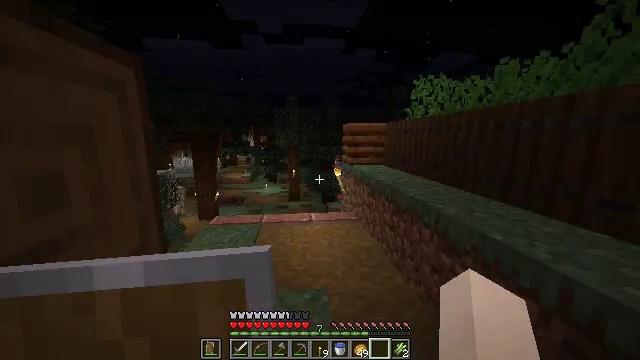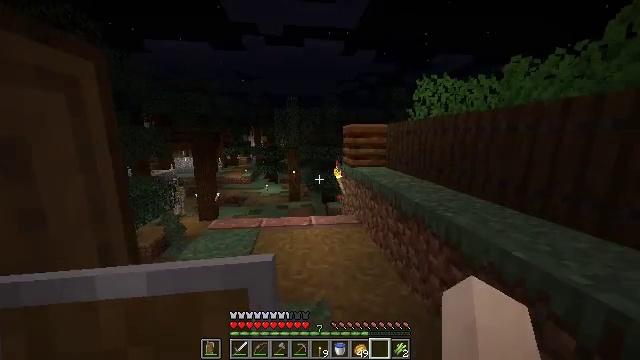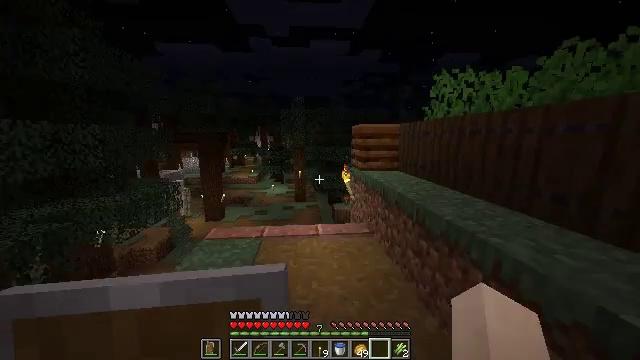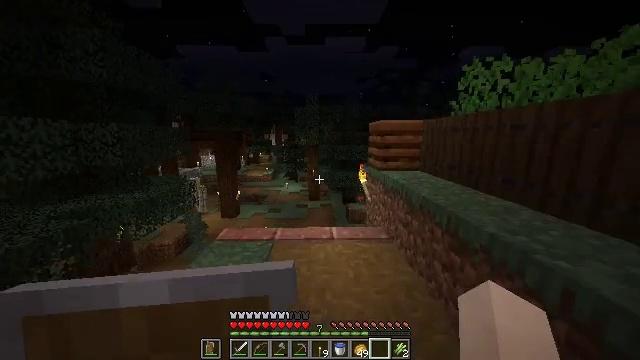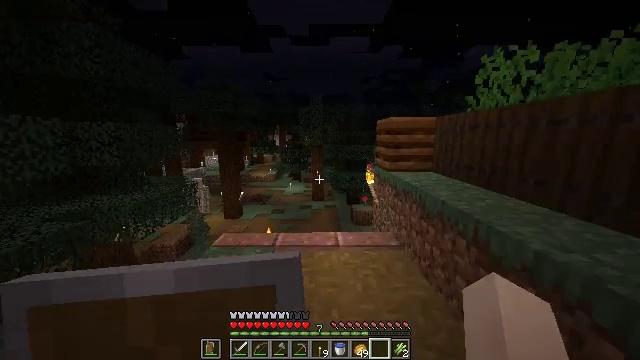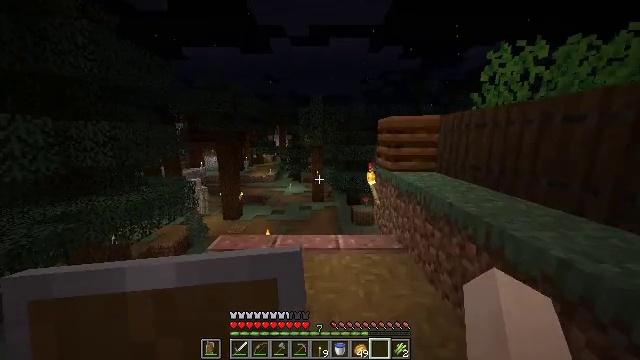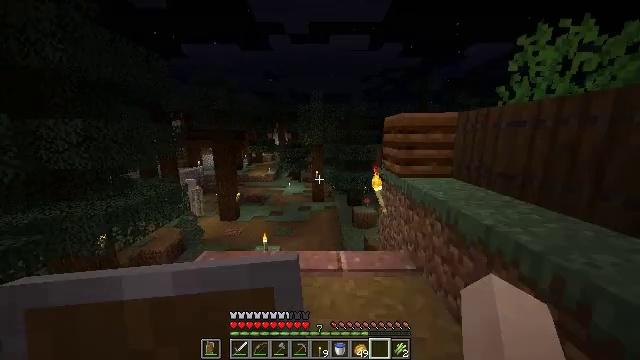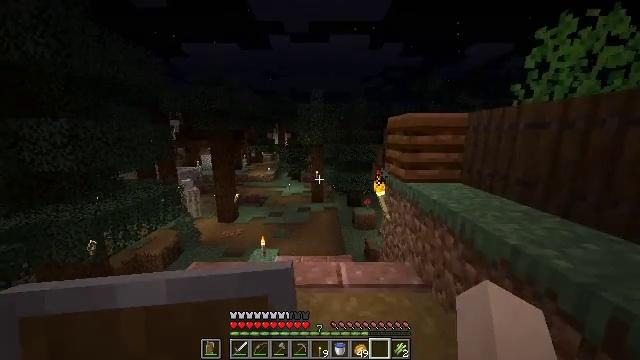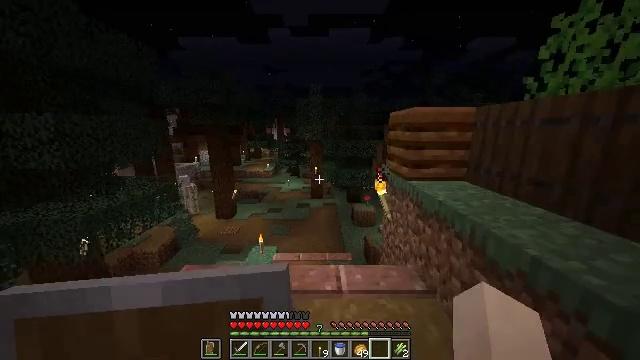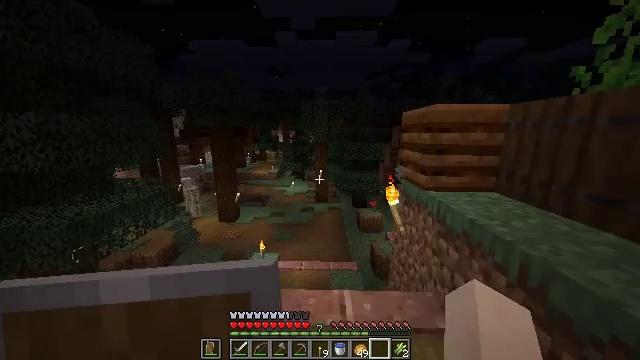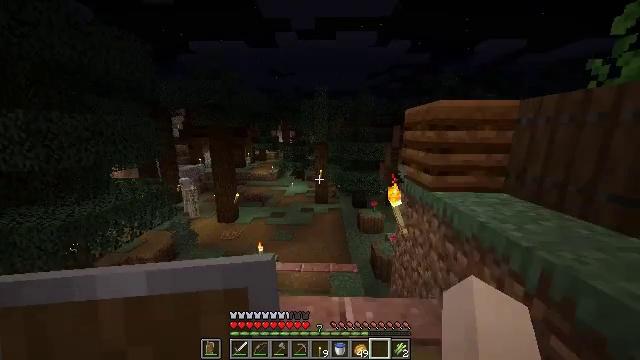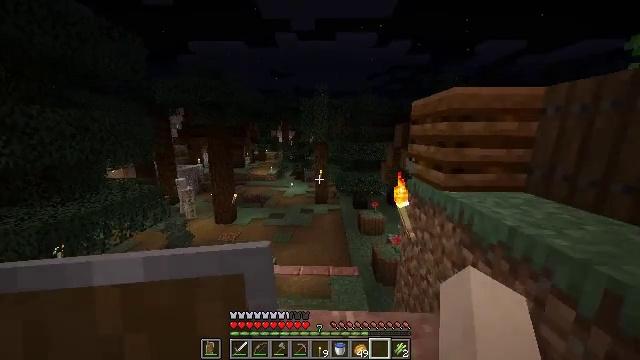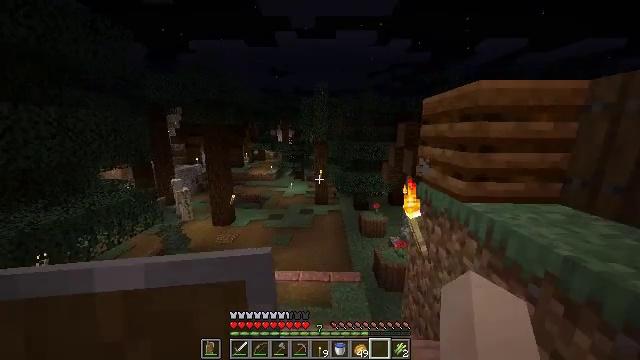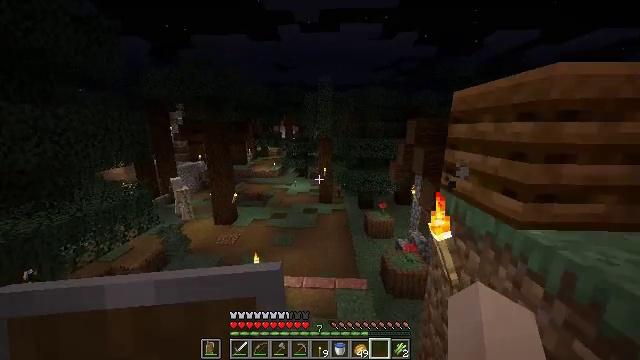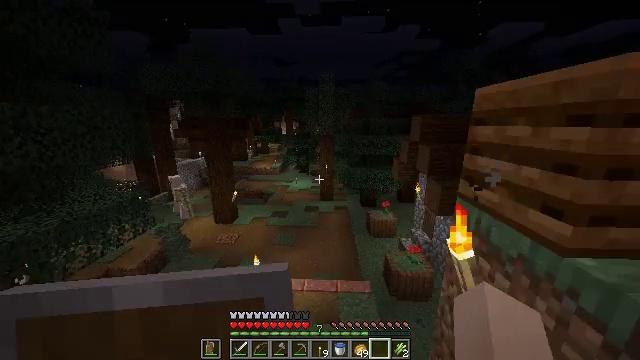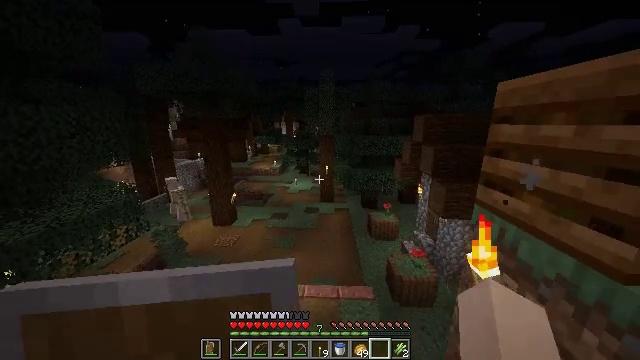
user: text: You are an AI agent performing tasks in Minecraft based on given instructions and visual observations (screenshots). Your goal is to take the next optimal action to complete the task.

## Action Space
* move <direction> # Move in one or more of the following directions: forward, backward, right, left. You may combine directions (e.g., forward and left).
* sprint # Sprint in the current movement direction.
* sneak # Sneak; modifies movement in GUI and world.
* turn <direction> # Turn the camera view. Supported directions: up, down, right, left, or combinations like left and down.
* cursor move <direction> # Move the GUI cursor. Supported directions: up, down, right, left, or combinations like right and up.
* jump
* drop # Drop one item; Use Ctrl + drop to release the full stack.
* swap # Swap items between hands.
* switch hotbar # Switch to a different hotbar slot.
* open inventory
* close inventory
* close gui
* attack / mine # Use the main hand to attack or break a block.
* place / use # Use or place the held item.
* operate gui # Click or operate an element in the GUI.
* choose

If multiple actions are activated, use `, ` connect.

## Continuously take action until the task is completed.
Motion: motion action
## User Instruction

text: Break and collect the fletching table.
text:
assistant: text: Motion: move forward
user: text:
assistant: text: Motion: move forward, turn left
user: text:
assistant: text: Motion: move forward, turn left
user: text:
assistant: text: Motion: move forward, turn left
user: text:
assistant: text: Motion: move forward
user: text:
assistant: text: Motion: move forward
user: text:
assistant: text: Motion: move forward
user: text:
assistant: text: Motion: move forward, turn down
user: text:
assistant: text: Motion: move forward, turn left
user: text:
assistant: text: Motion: move forward
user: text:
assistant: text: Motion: move forward
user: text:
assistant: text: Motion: move forward
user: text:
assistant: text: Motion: move forward, turn left
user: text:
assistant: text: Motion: move forward, turn down
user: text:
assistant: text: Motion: move forward
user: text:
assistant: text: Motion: move forward
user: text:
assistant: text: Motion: move forward
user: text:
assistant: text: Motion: move forward
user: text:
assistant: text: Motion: move forward, turn right and down
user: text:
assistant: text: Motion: move forward, sprint, turn right and down
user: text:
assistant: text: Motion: move forward, sprint, turn right and down
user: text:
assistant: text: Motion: move forward
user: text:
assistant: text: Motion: move forward
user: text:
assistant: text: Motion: move forward
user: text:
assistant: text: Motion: move forward, turn left
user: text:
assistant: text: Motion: move forward, turn left
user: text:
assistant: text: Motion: move forward
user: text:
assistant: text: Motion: move forward
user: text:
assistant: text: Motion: move forward
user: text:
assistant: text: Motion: move forward